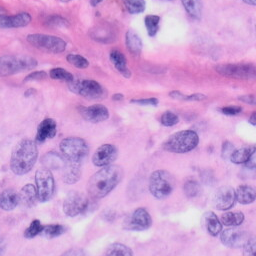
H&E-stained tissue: Skin